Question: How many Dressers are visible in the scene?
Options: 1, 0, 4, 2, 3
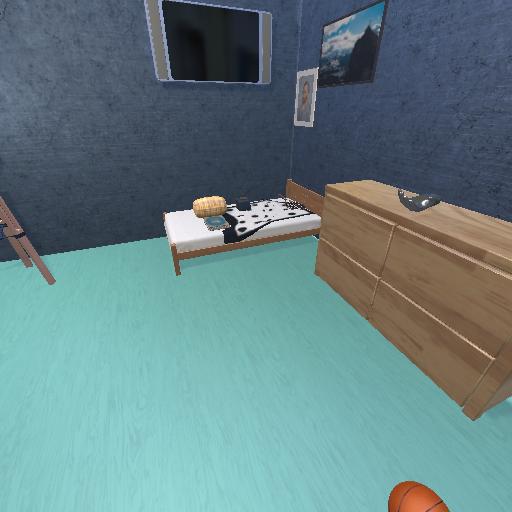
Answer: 1